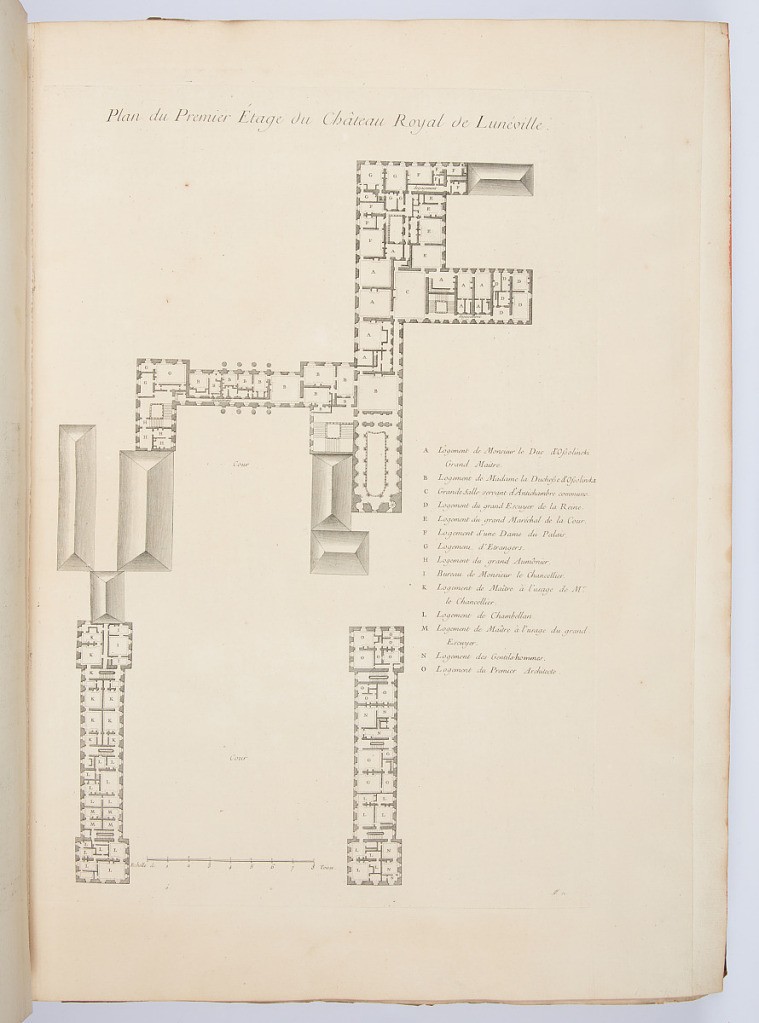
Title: Plan du Premier Étage du Château Royal de Lunéville.
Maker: Emmanuel Héré de Corny, French, 1705–1763
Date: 1753
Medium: Engraving on laid paper
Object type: Bound print
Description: Plan of the first floor of the royal castle at Lunéville. At center right is a lettered key of the rooms; at lower center is a scale bar of "8 Toises."